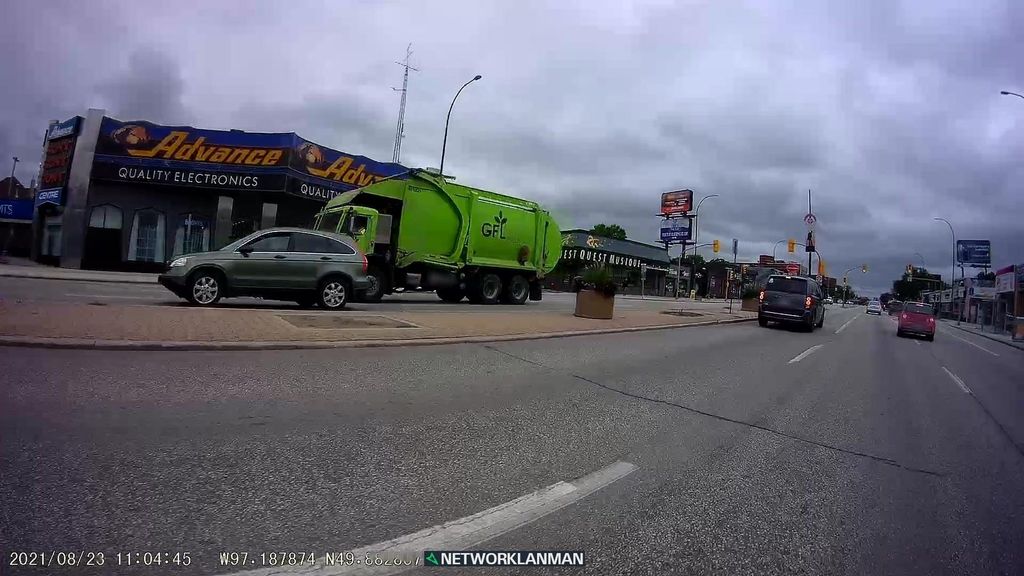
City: winnipeg